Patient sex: F
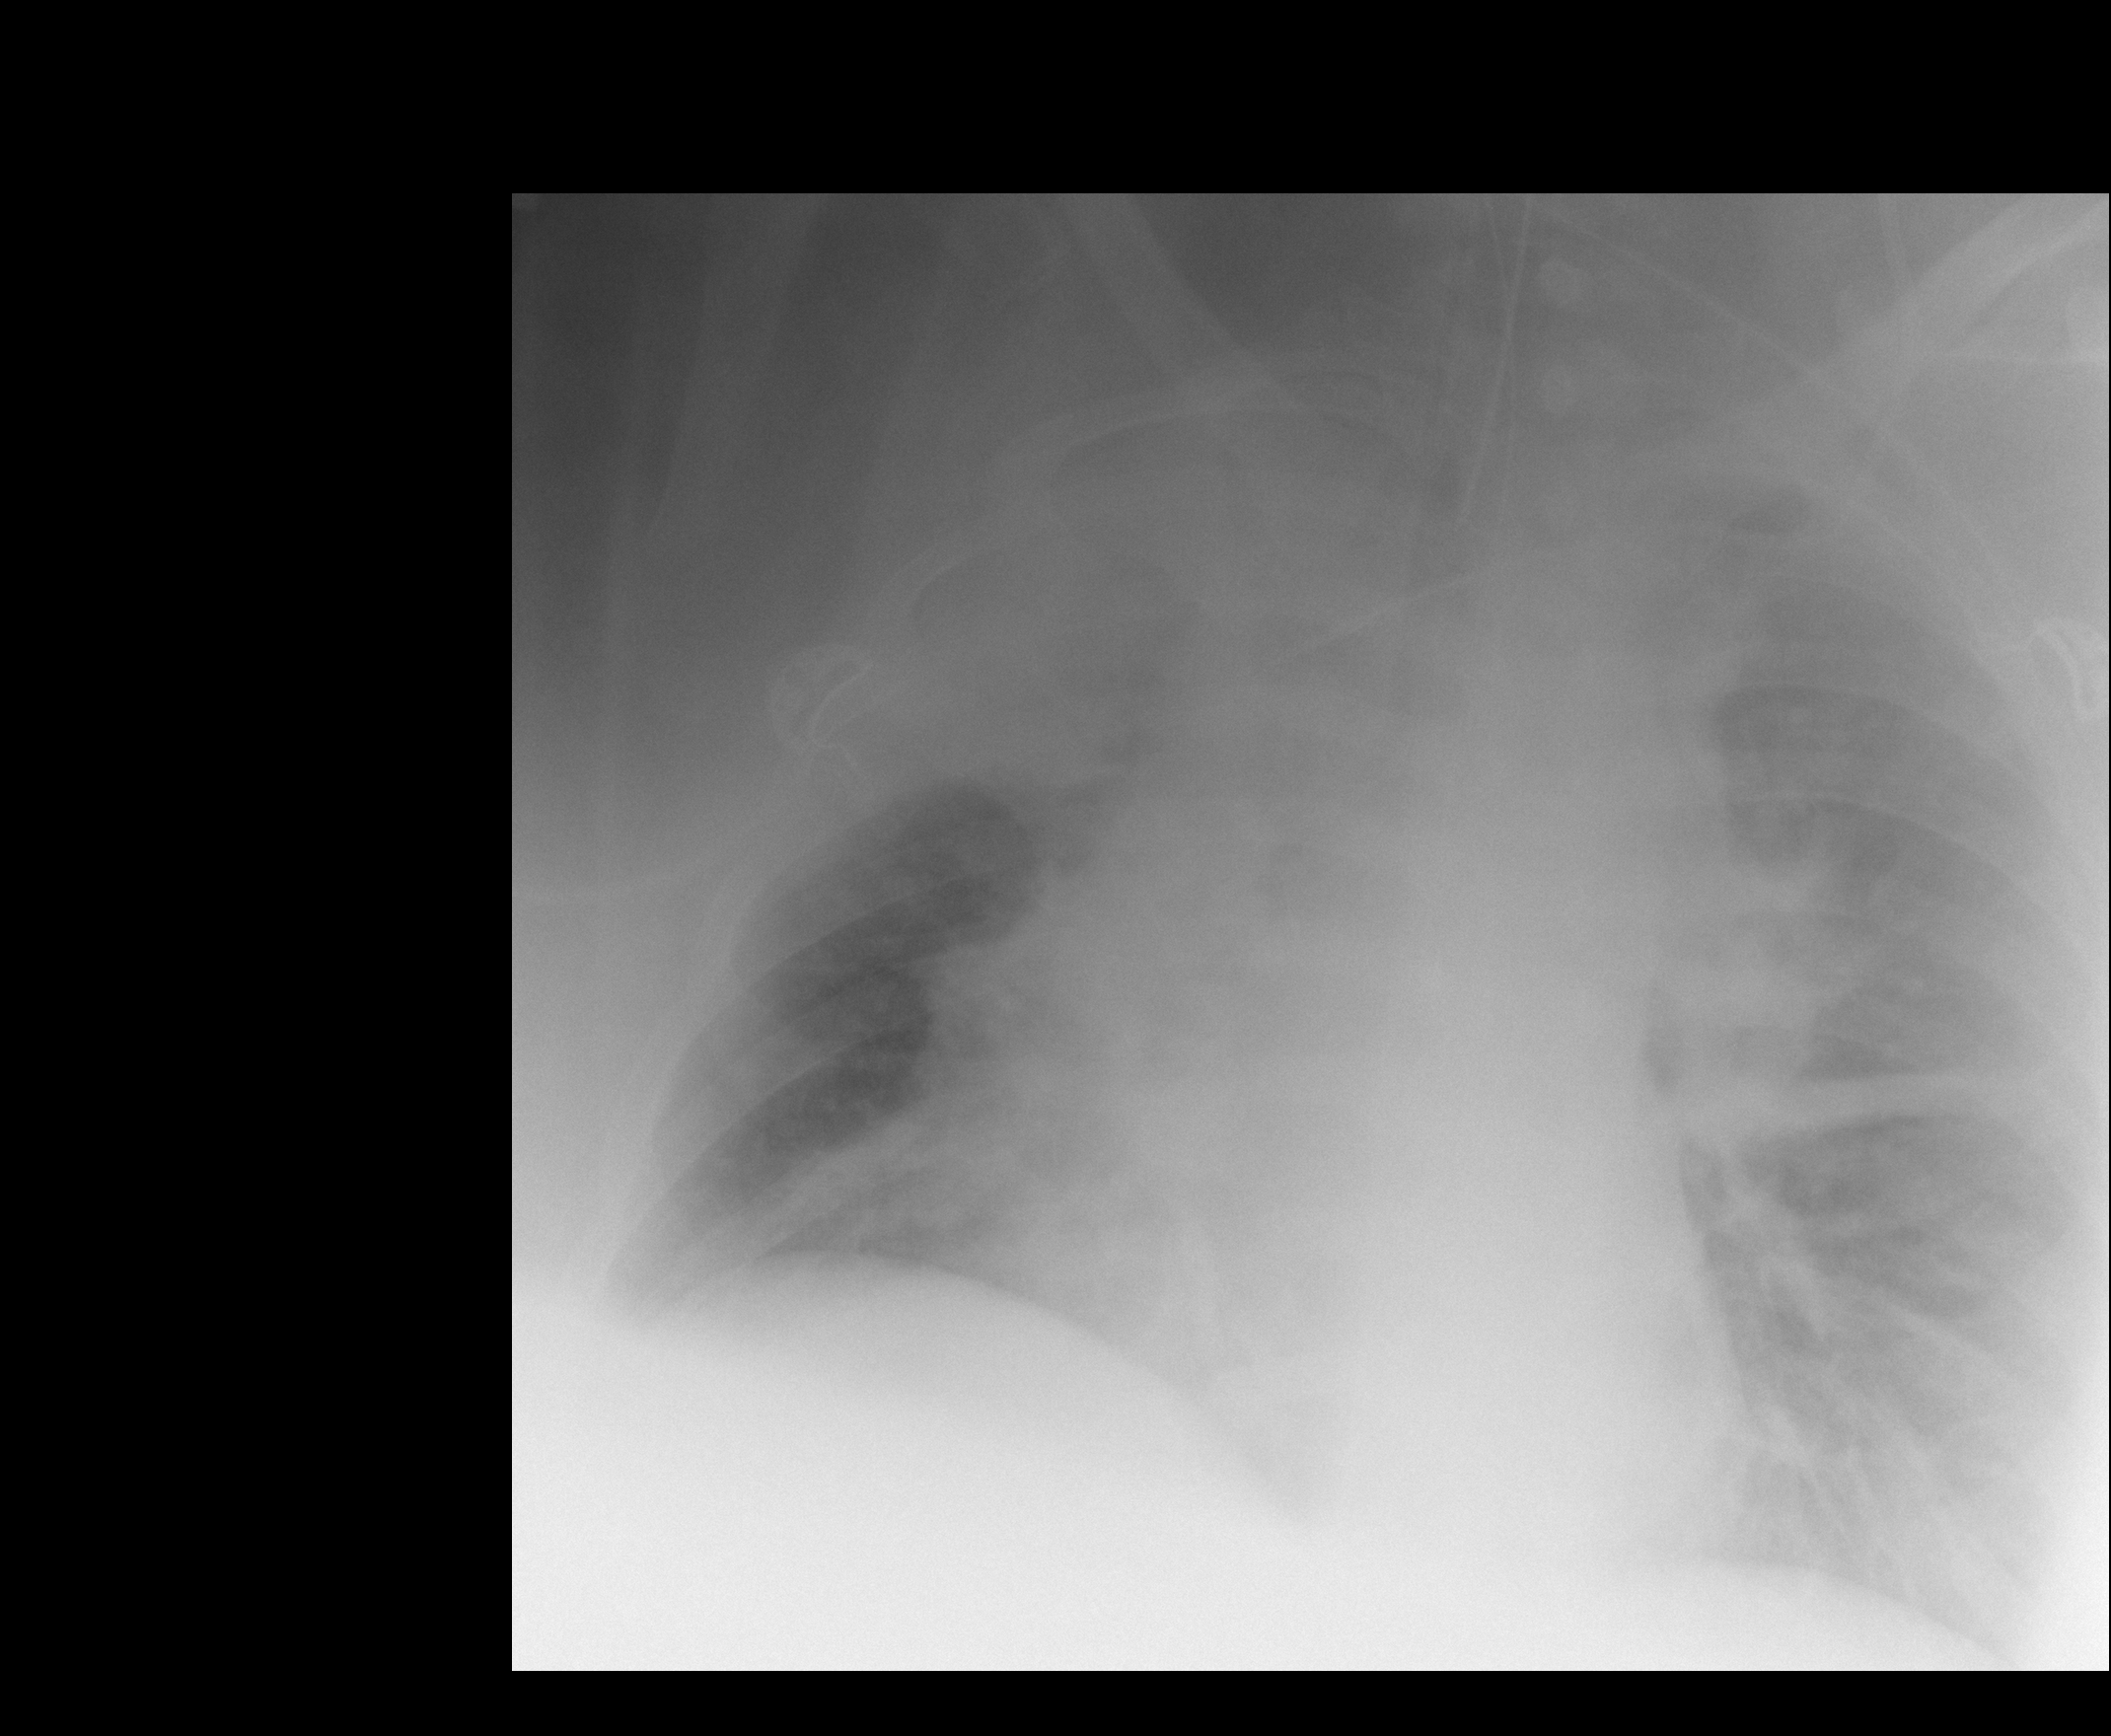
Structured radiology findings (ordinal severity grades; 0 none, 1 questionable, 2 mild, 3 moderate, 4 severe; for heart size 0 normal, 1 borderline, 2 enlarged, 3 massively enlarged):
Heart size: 1
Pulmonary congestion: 2
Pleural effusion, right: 0
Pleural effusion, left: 0
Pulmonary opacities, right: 2
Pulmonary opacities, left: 3
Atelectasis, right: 3
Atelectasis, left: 2